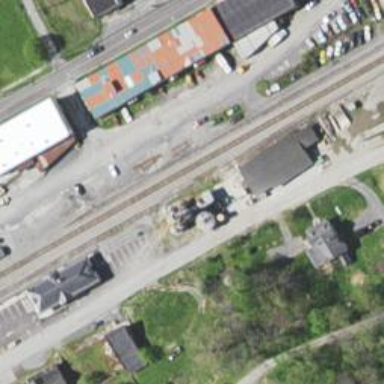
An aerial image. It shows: Railway siding for service.